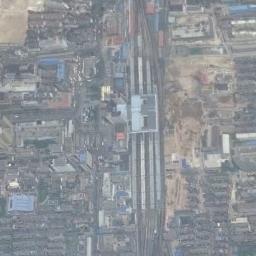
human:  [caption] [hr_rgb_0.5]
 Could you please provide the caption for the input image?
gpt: Many buildings of different shapes and sizes are beside the railway station .

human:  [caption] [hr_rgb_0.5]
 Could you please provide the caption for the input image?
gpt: The railway station is next to some buildings .

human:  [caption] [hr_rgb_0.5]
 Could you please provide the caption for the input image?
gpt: The railway station has lots of railways, Some trains and a building and lots of other buildings are next to the railway station .

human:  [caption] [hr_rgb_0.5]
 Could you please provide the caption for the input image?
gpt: A well-equipped railway station in a crowded city .

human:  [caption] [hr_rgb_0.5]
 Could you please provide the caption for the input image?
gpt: There are many buildings around the railway station .